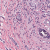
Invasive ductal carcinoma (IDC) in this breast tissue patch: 1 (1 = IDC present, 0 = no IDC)